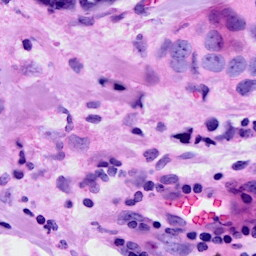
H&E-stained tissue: Breast